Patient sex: M
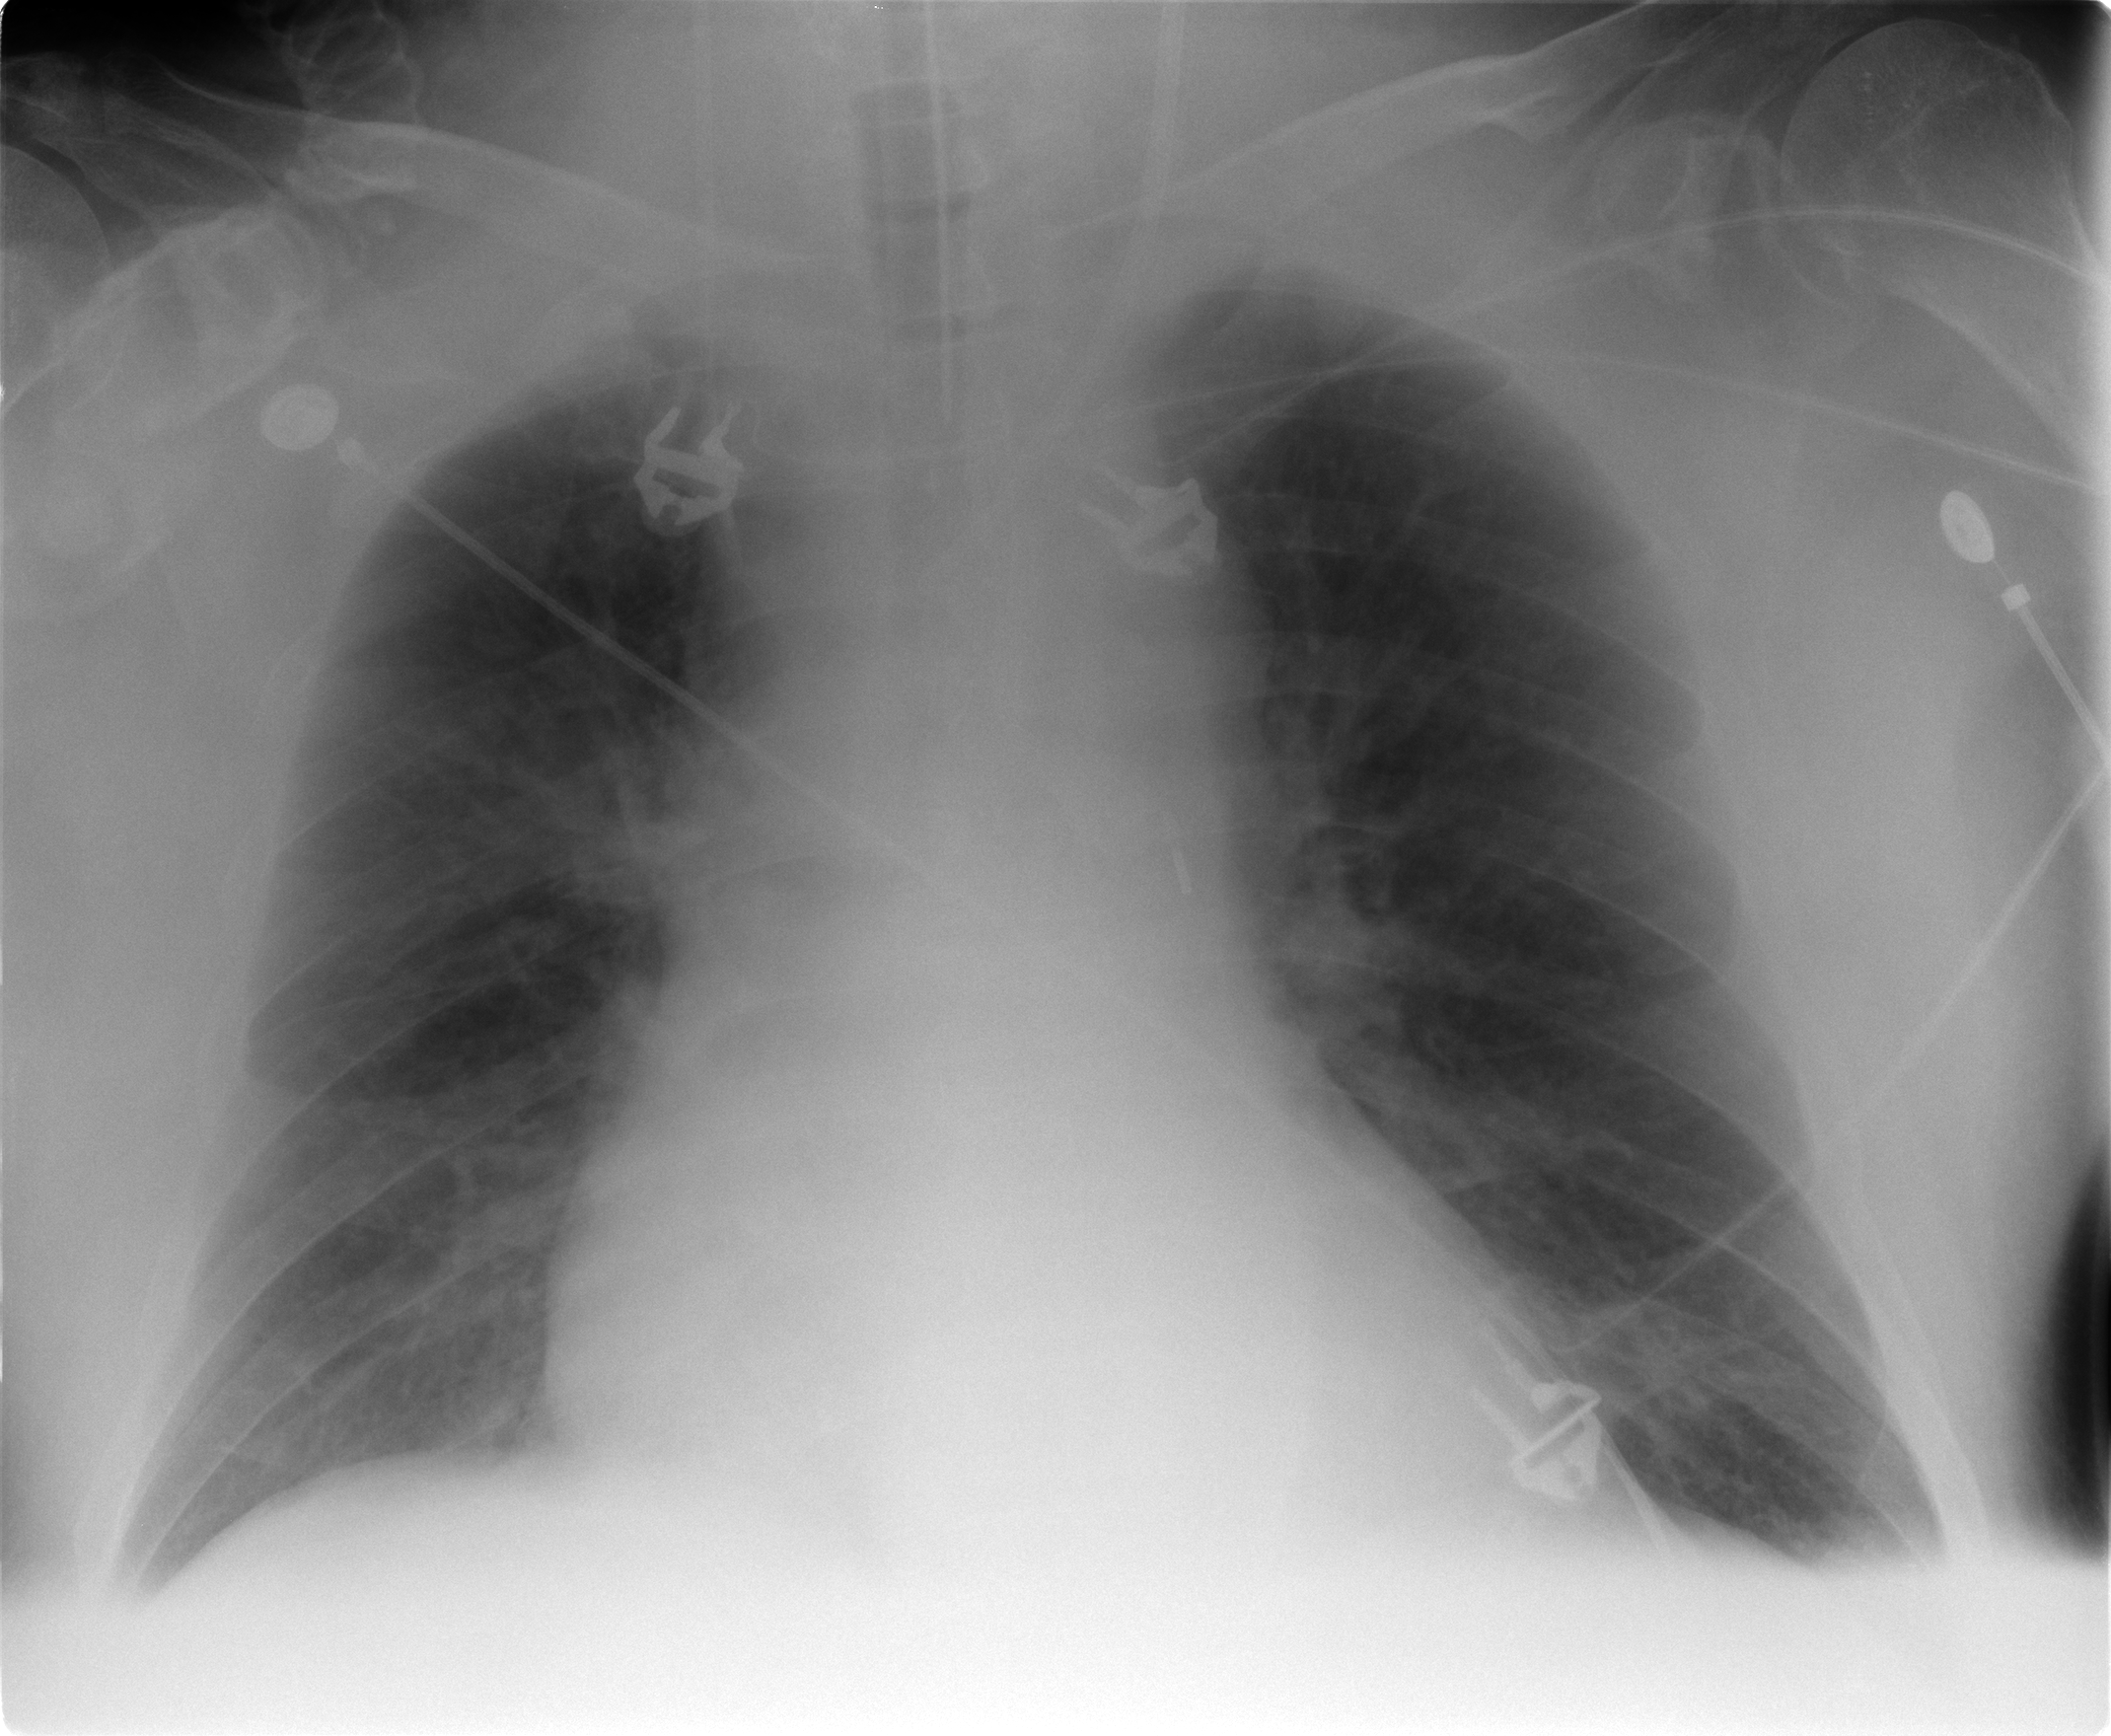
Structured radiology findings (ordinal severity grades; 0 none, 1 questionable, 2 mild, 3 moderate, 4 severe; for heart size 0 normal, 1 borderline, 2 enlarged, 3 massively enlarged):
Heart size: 2
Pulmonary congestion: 2
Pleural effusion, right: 0
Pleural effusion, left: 0
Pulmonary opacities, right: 0
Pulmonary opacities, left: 0
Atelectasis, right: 2
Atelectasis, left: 2